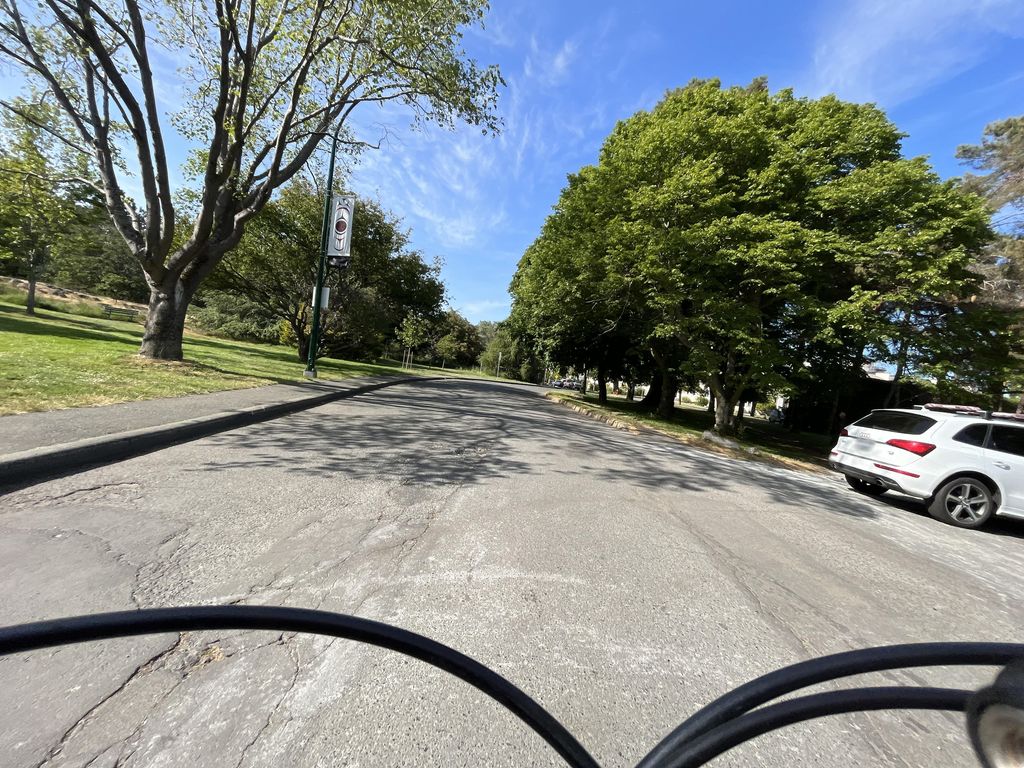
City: victoria